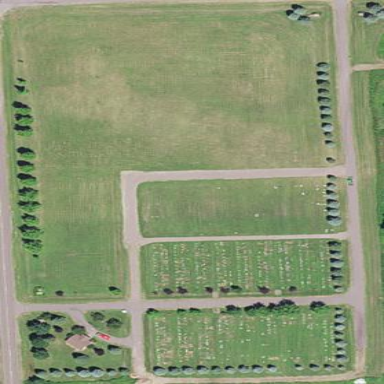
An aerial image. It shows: Cemetery.